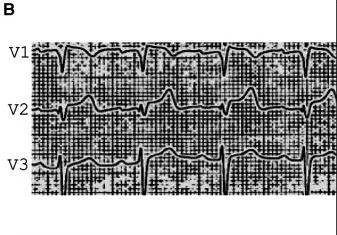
After. Ajmalin provocation test unmasking coved-type ST segment elevation in V1 suggesting BrS.
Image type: electrography (ekg)